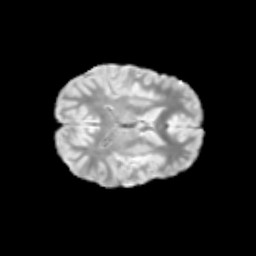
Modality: T2w
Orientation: axial
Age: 9
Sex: female
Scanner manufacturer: siemens
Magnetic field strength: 3 T
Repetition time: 3.8 s
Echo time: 0.07 s